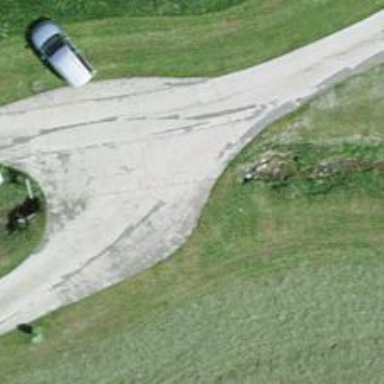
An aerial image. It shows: Unclassified road with paved surface crossing bridge.